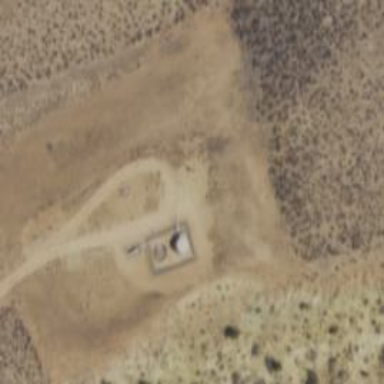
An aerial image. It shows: Storage tank with man-made structure.